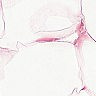
Metastatic tissue present: no